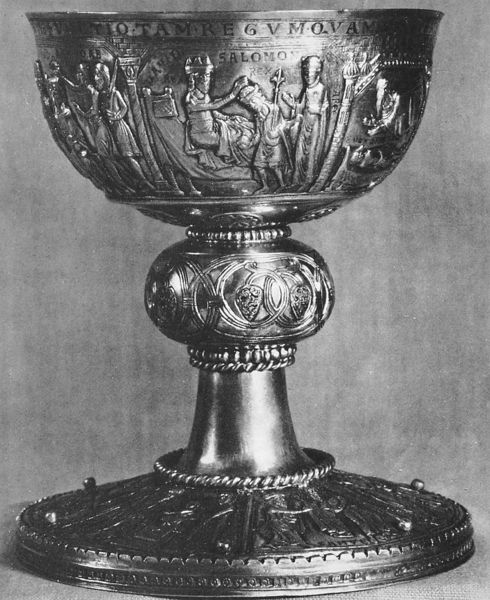
Titel: Kelch
Standort: Tremessen, Abteikirche (EU - PL)
Schlagwörter: fuß, menschen, stadt, grau, szene, säule, muster, ornament, bibel, schale, silber, kelch, decke, kind, krone, turm, ranken, trauben, relief, schrift, stab, figuren, kuppel, könig, papst, detail, inschrift, ornamente, verzierung, bett, metall, foto, fotografie, photographie, becher, gefäß, zinn, antike, kreuz, schwarzweiß, kugel, salbung, lilie, darstellung, gravur, photo, fries, mittelalter, krönung, heilige, abendmahl, pokal, traube, nodus, szenen, wulst, trinkgefäß, teilung, goldschmiedearbeit, bibelszene, salomo, salomon, cuppa, nuster, giold, schatz+, mit kelch